Field crop: maize
Growth stage: 2
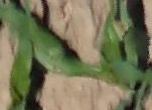
Species: maize